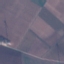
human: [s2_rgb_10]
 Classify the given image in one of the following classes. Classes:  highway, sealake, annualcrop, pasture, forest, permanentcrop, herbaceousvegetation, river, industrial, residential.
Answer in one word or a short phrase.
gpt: AnnualCrop